Field crop: maize
Growth stage: 2
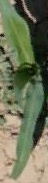
Species: maize